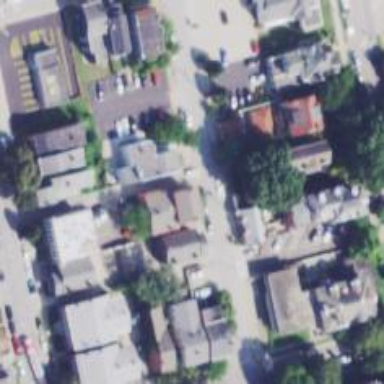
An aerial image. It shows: Alley classified as service road.